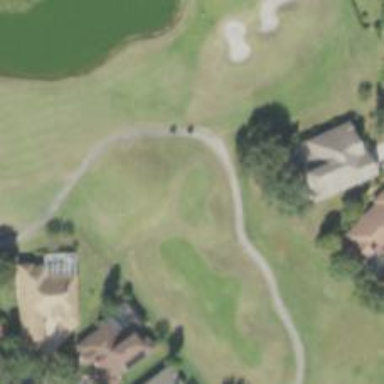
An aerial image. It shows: Golf tee on grassy land.